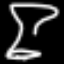
Label: hourglass